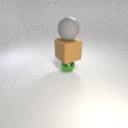
large brown rubber cube below large gray rubber sphere